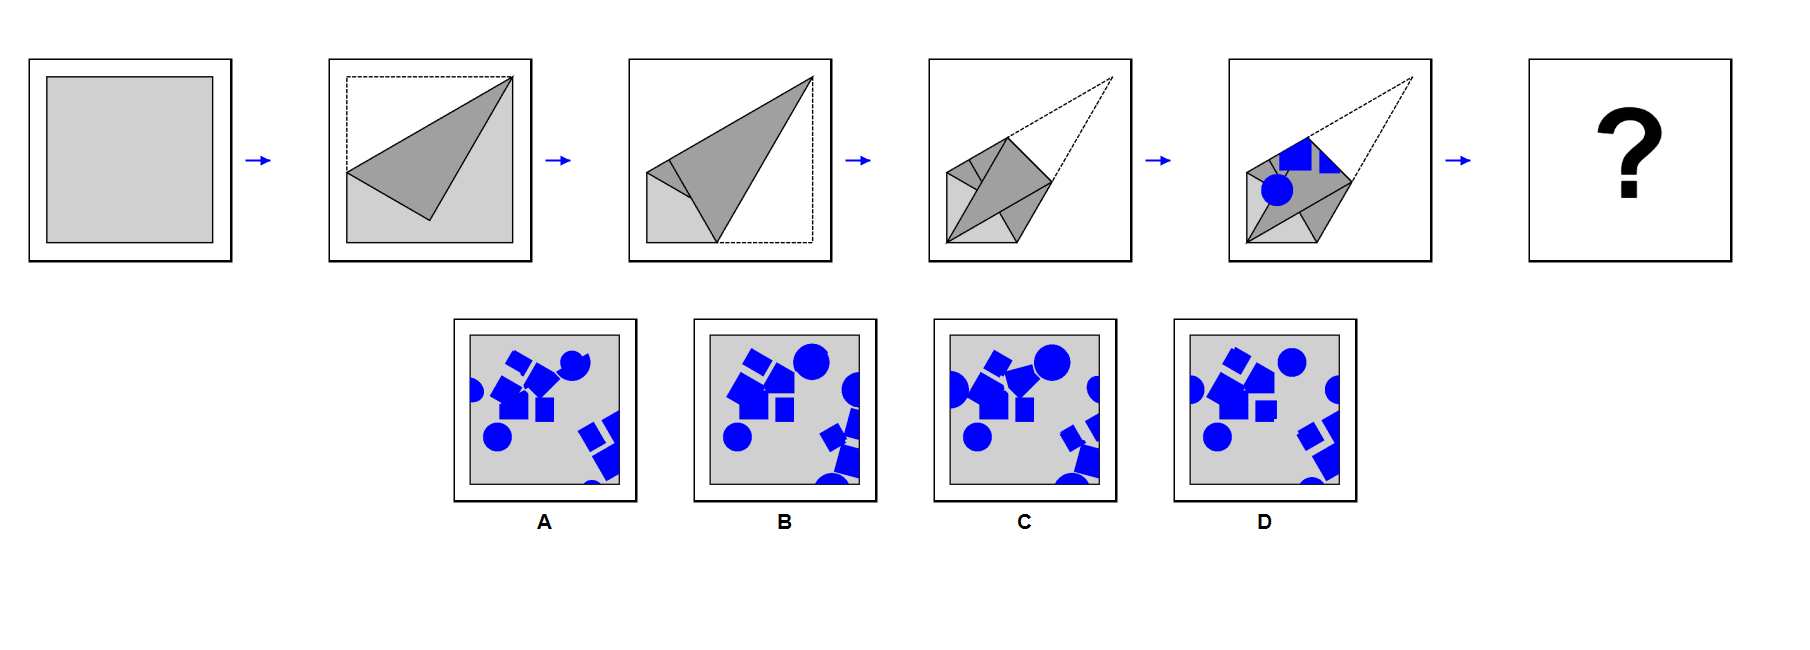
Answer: D